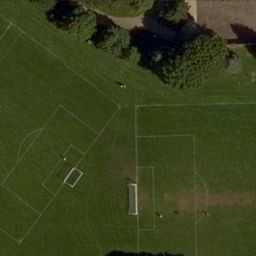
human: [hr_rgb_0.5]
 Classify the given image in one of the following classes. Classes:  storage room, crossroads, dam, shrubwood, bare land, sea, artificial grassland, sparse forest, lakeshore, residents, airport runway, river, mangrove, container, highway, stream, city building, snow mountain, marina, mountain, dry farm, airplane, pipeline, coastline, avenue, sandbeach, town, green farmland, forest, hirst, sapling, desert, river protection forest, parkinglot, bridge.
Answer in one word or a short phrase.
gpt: artificial grassland